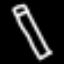
Label: pencil